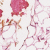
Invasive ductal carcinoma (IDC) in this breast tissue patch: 0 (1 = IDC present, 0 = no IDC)